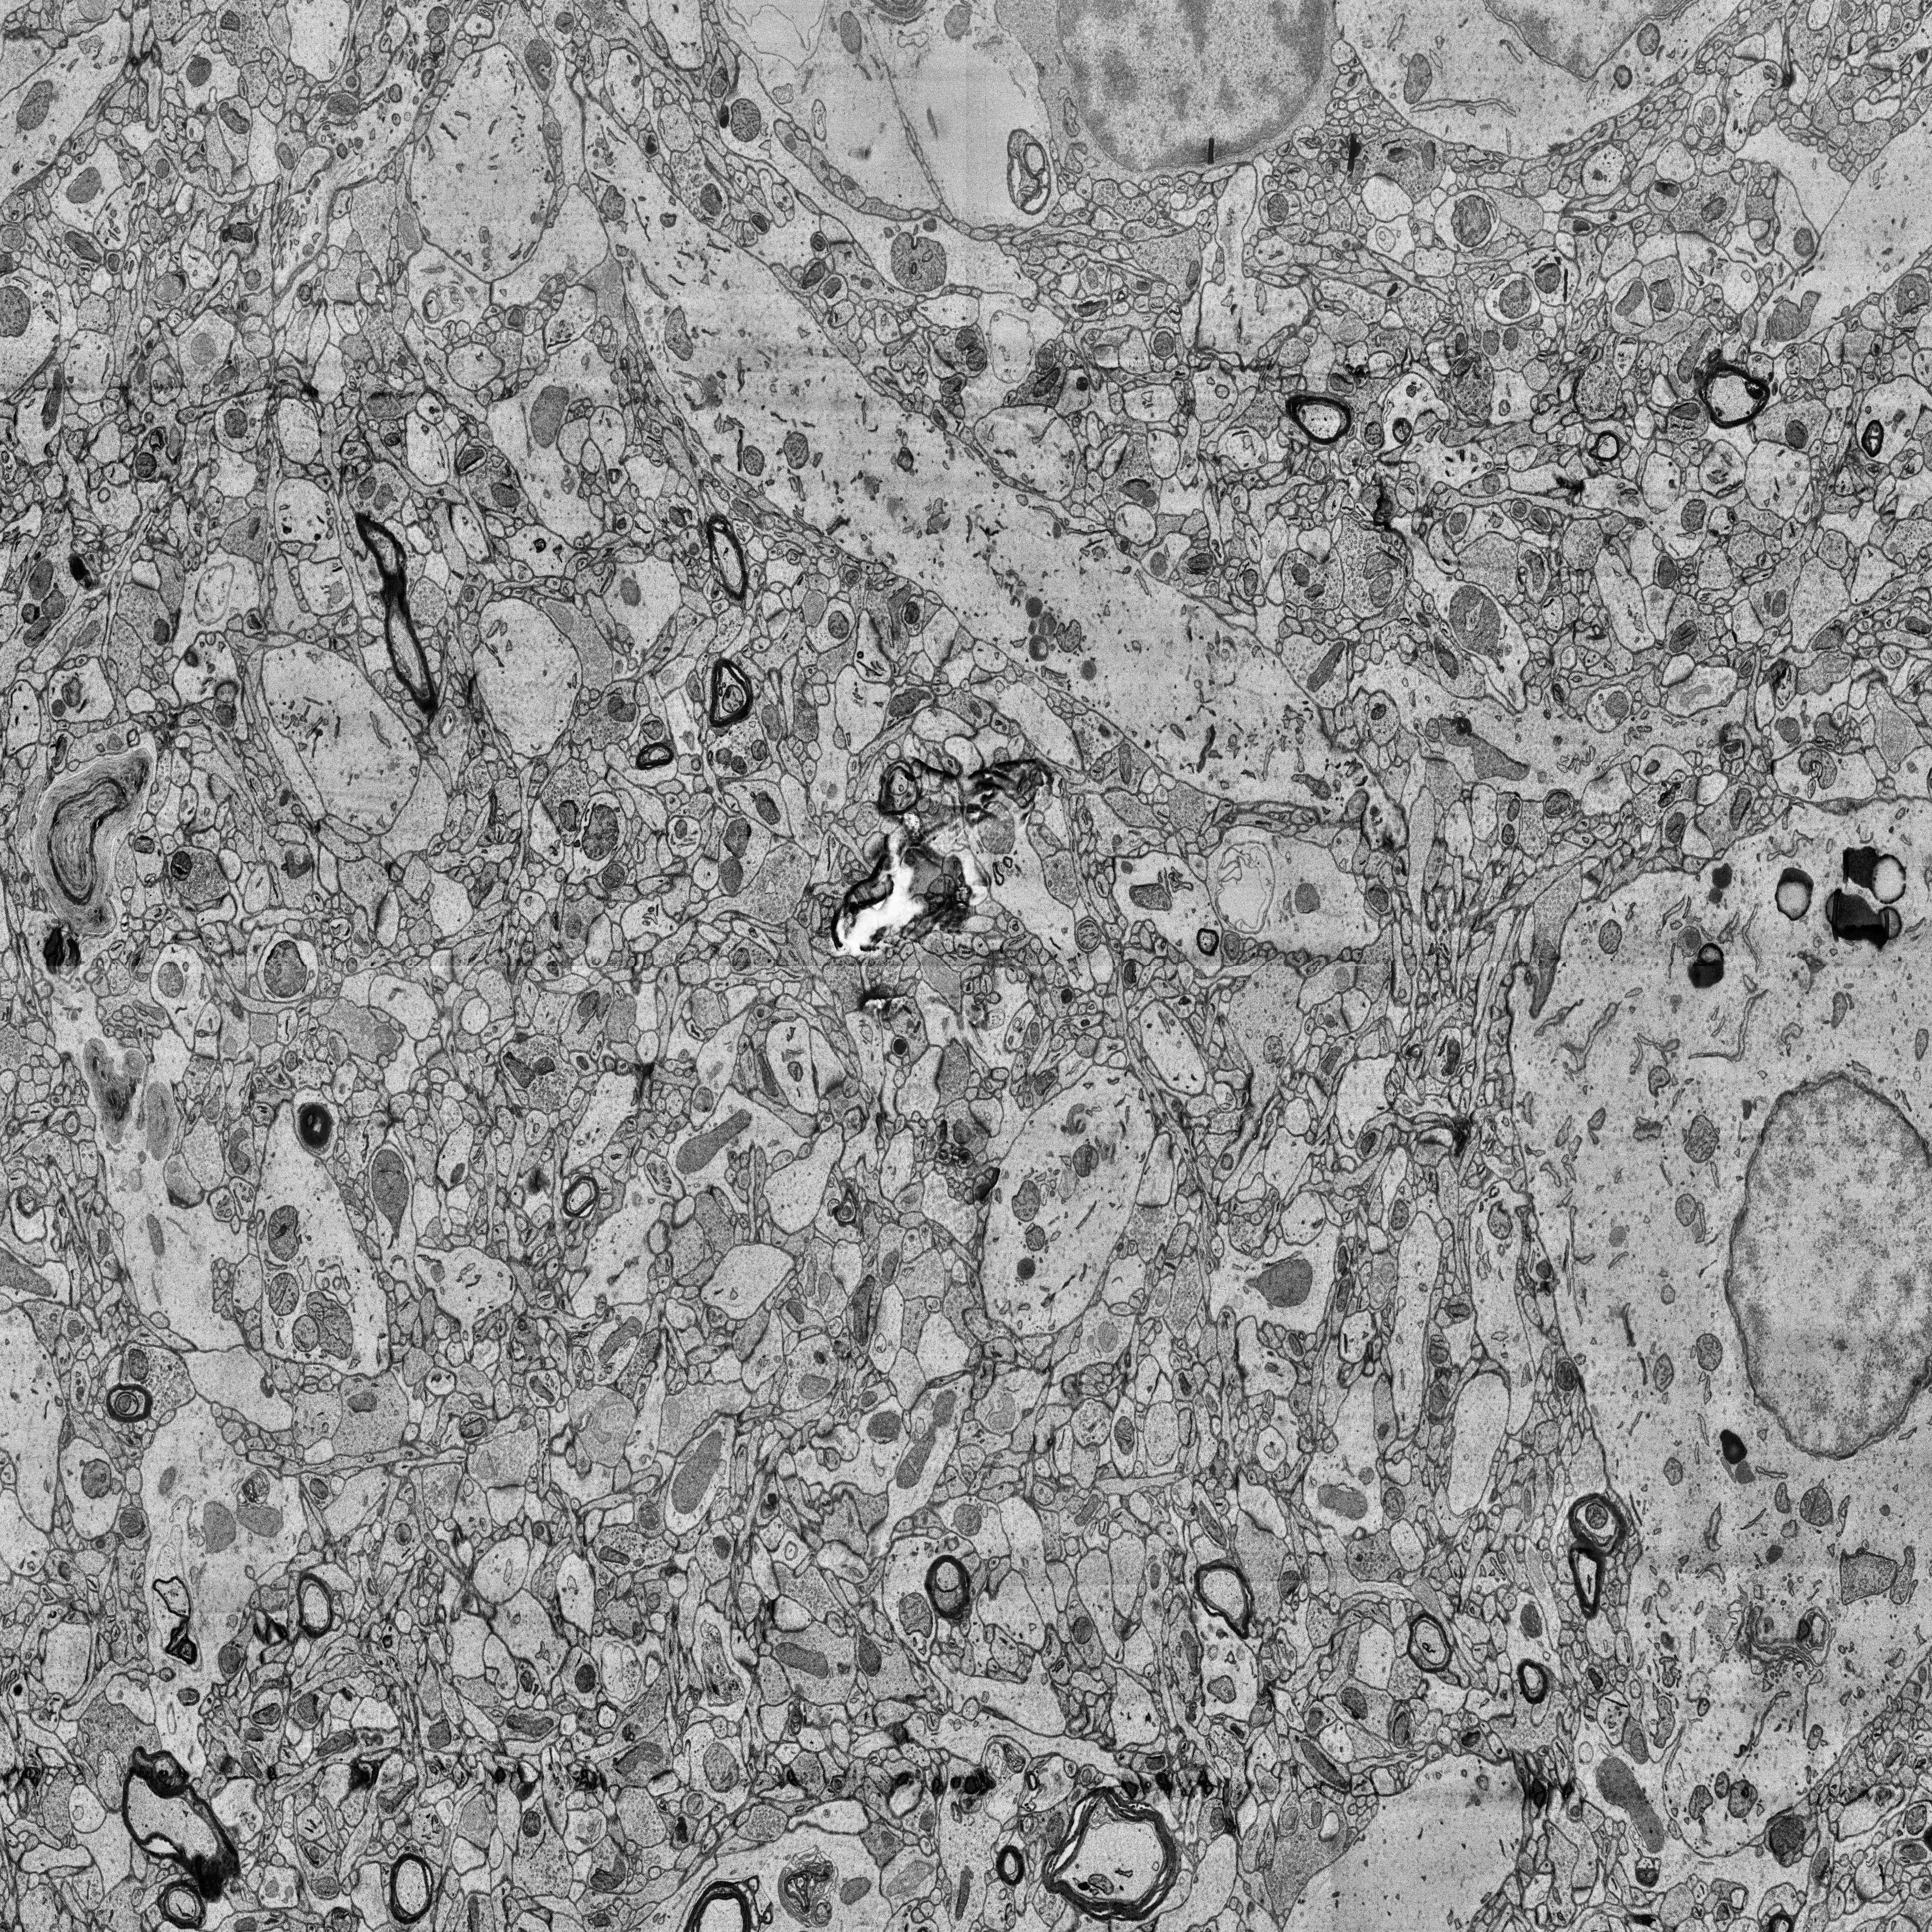
Electron microscopy slice of human cortex tissue
Slice depth (z): 215
Mitochondria instances in slice: 452